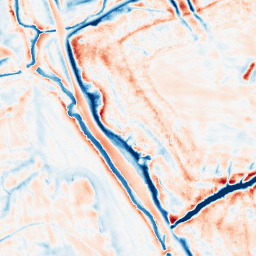
Category: edge_preserving
Decomposition family: bilateral
Decomposition parameters: d: 21
sigma_color: 150
sigma_space: 50
Upsampling method: bicubic
Upsampling parameters: scale: 4
Upsampling scale: 4